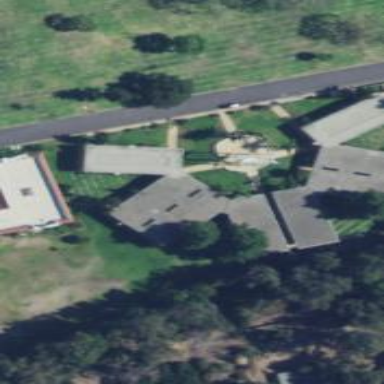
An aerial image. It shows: Mausoleum building.